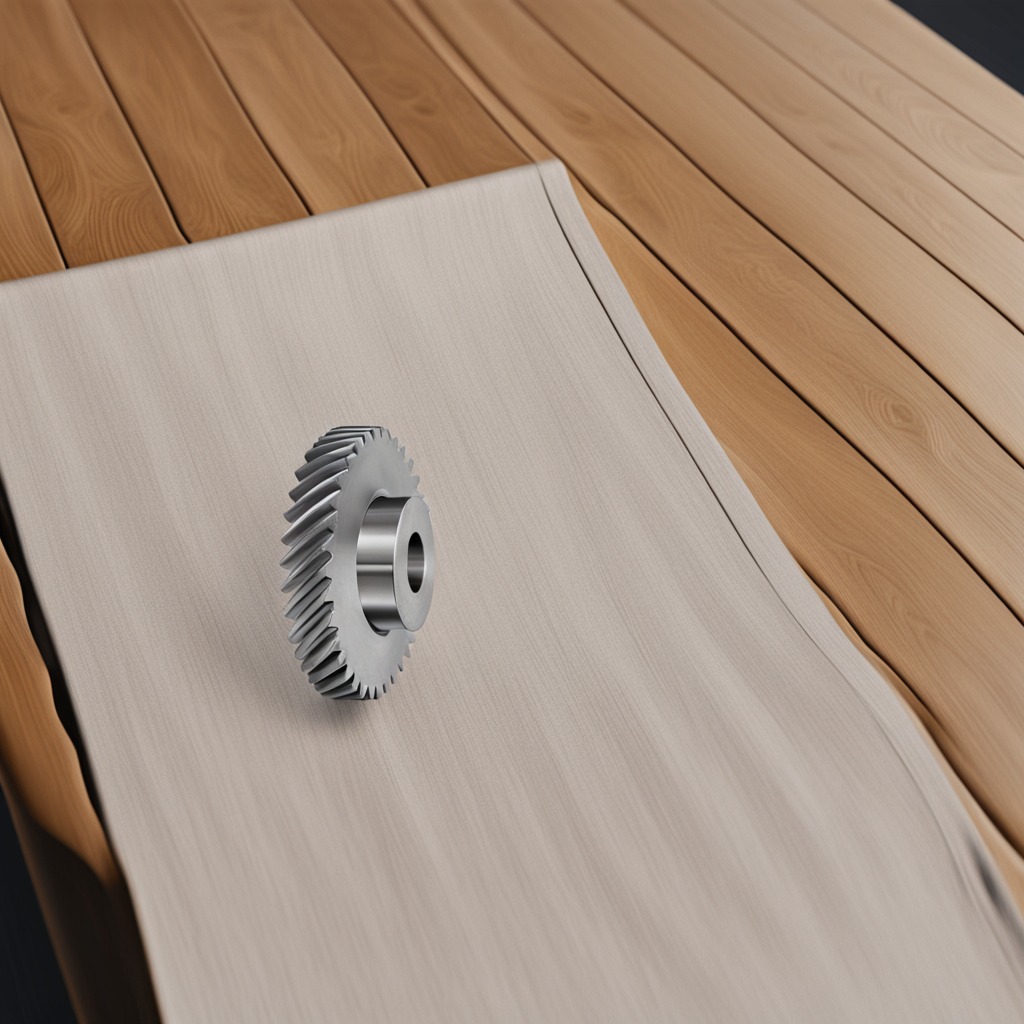
A steel gear with teeth is lying on the wooden table in the outdoor workshop.